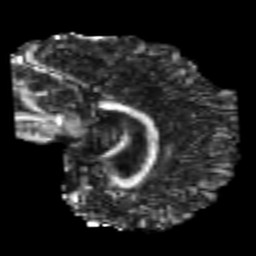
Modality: FA
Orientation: sagittal
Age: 20
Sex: female
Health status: healthy
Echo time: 0.074 s